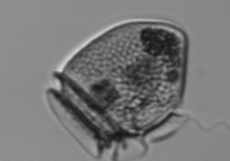
Label: Dinophysis_norvegica